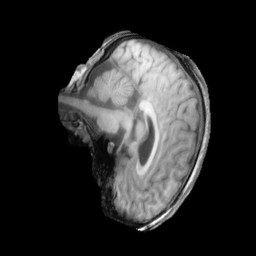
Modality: T1w
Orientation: sagittal
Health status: ill
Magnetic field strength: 3 T